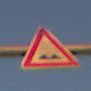
Verkehrszeichen: UnebeneFahrbahn
Umgebung: Outdoor, Nature
Tageszeit: SunriseSunset
Wetter: Clear
Licht: Natural
Jahreszeit: NotSpecified
Kontrast: HighContrast